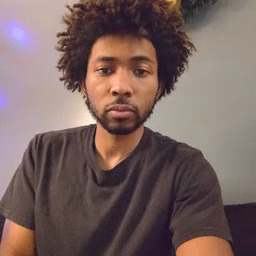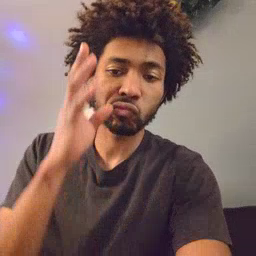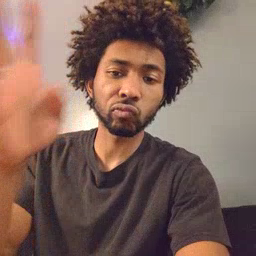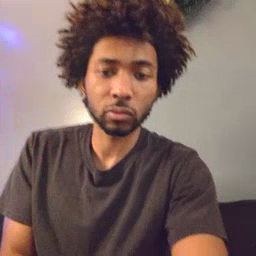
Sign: pretend